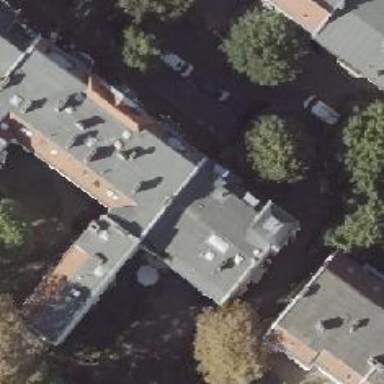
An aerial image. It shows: View of apartment building.